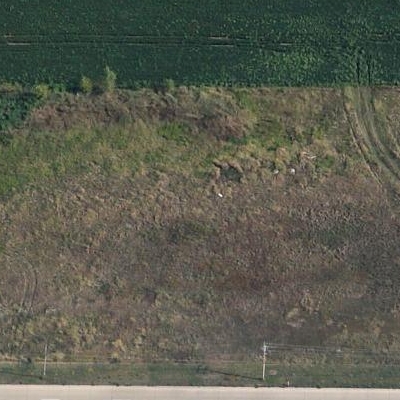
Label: aGrass